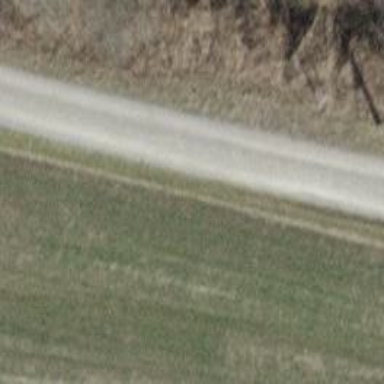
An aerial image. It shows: Compacted track with grade2 surface.